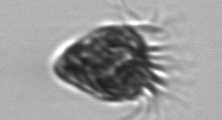
Label: Strombidium_morphotype2